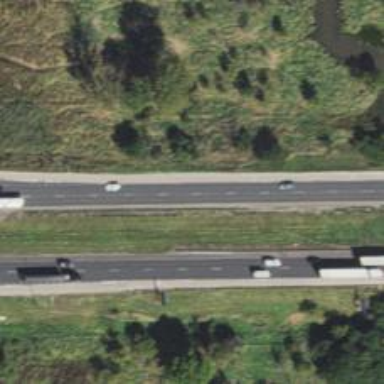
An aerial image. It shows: Motorway junction.